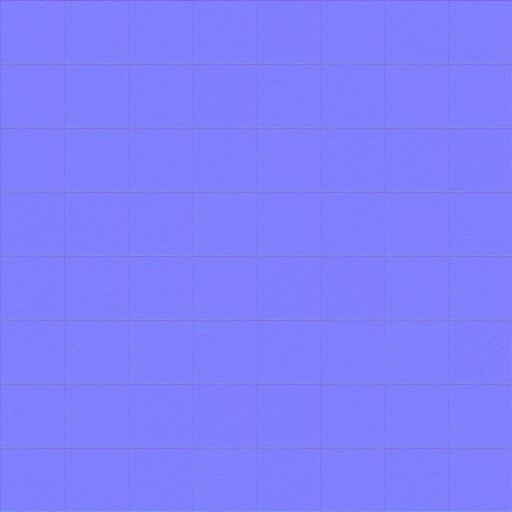
clean grey smooth terrazzo tiled tiles white